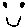
Label: smiley face